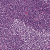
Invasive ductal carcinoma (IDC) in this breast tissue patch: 1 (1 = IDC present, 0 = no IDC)